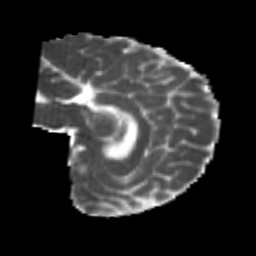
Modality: MD
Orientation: sagittal
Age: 25
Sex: female
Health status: healthy
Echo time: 0.074 s